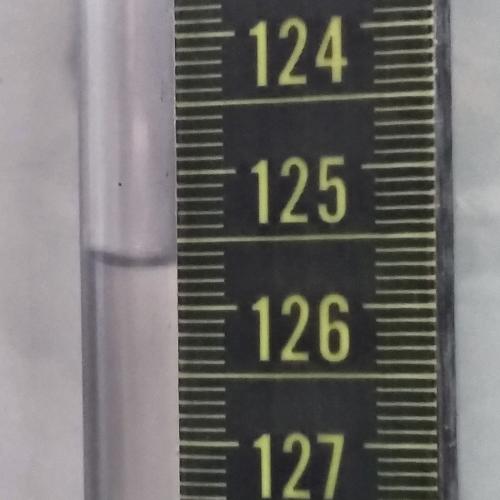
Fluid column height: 125.7 cm